Interaction volume radius: 5 \u00c5
Interaction volume height: 15 \u00c5
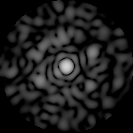
Disorder parameter: 0.8281